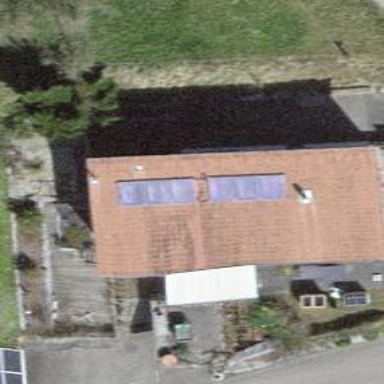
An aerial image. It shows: Solar power generator with photovoltaic panels.